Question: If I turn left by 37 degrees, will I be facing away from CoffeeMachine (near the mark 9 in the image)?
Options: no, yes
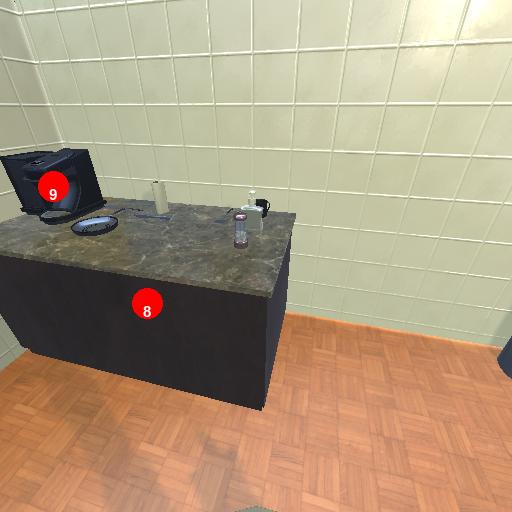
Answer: no